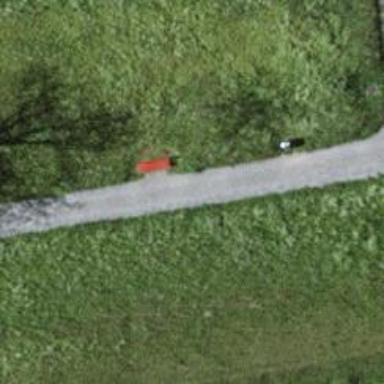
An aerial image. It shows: Bench.